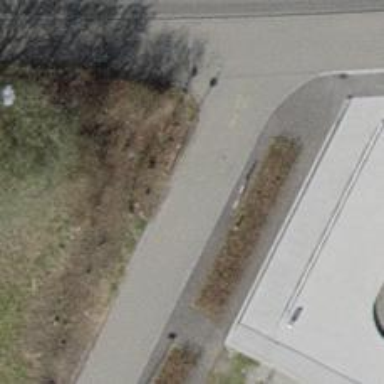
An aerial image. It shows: Cycle barrier.